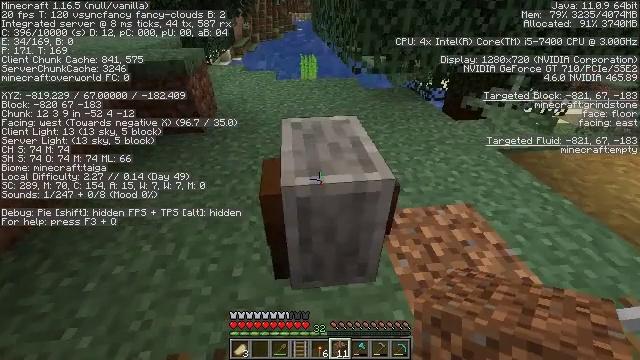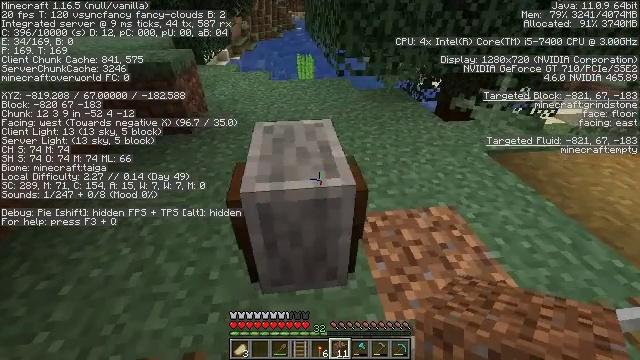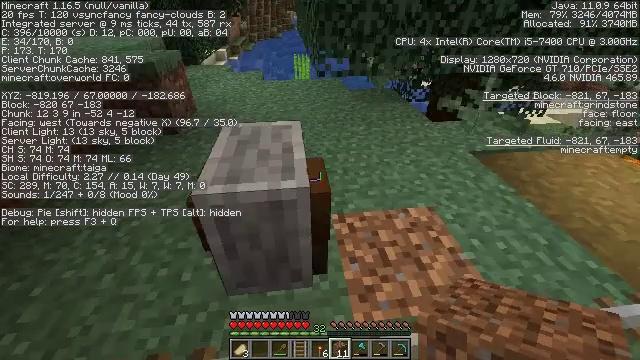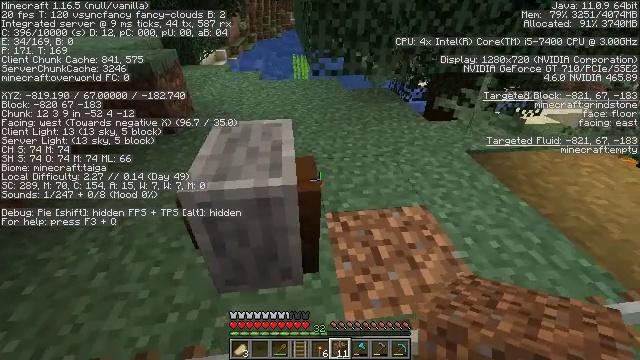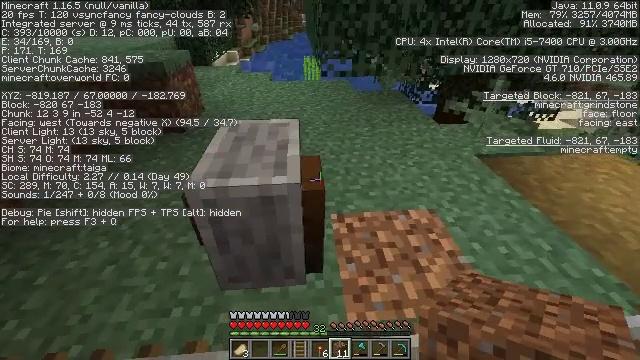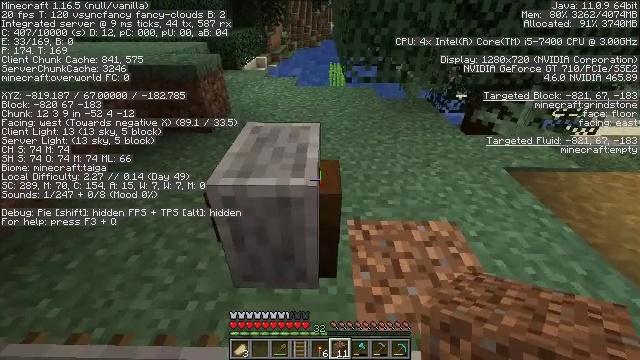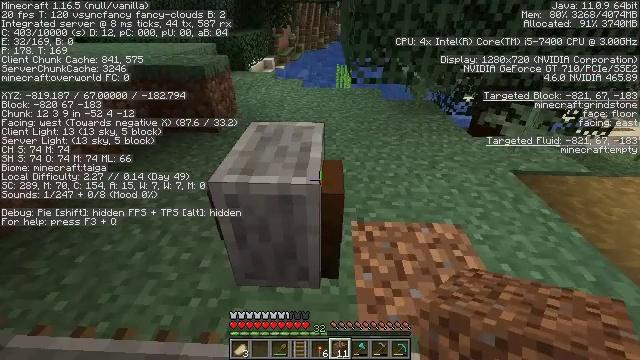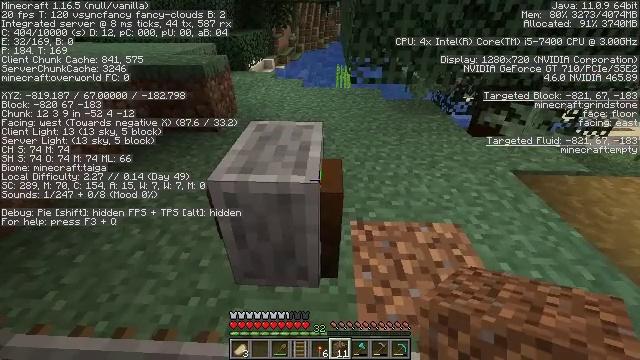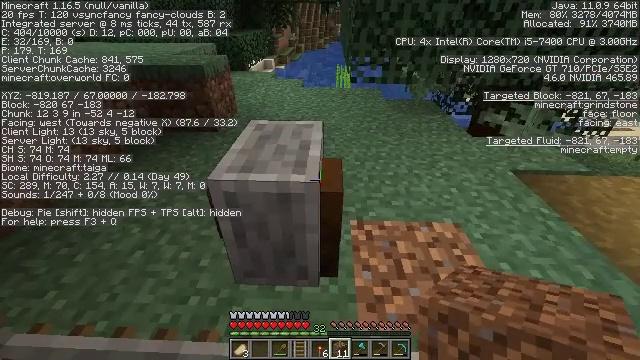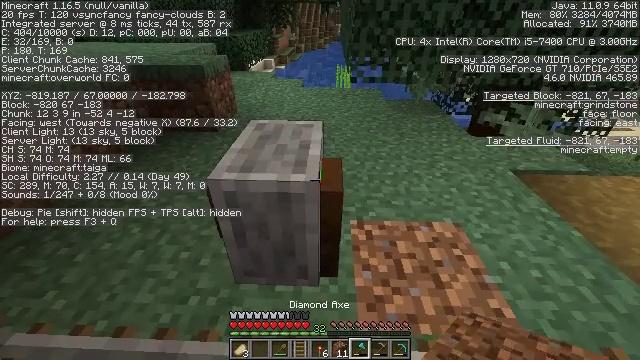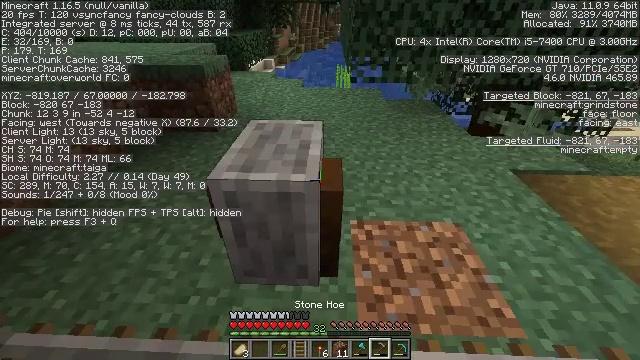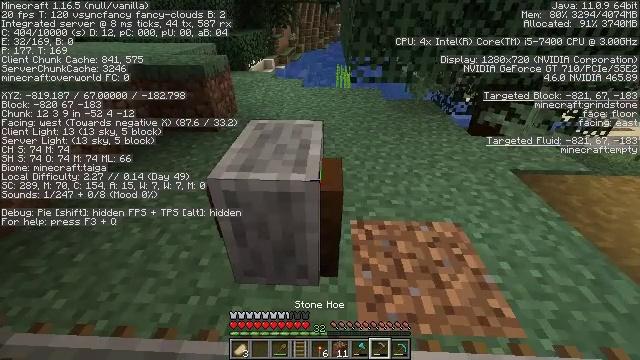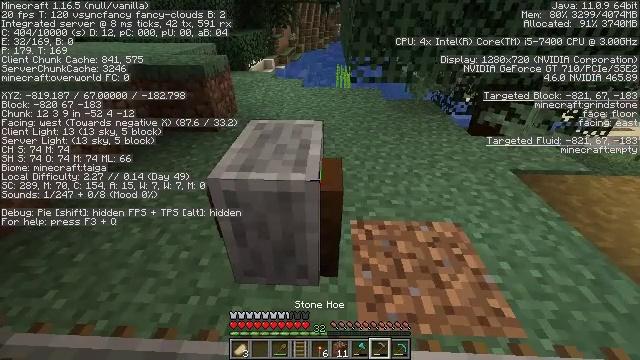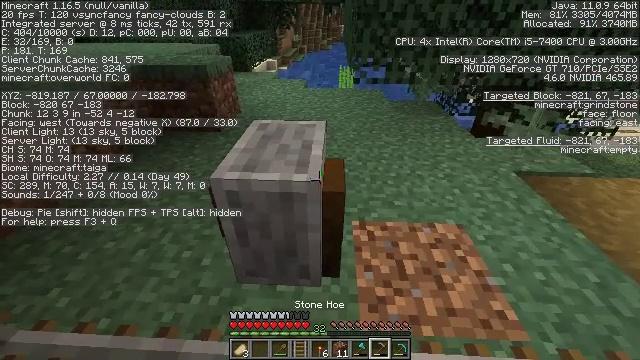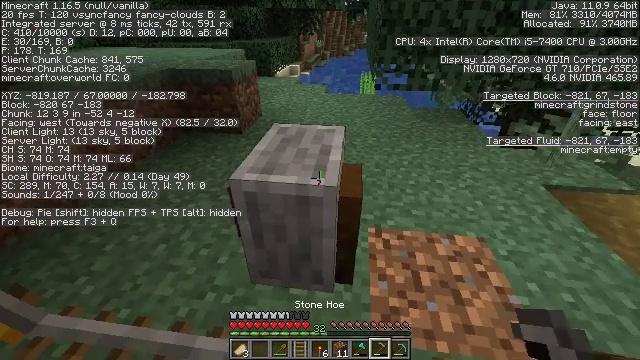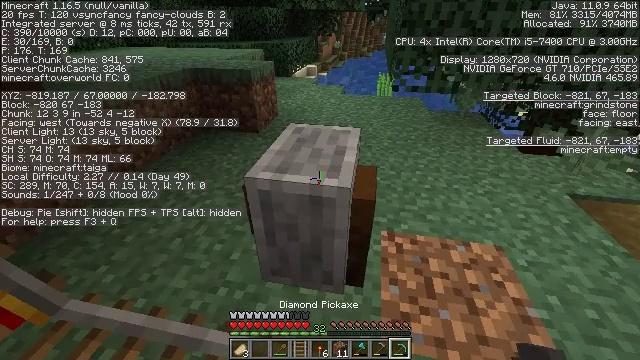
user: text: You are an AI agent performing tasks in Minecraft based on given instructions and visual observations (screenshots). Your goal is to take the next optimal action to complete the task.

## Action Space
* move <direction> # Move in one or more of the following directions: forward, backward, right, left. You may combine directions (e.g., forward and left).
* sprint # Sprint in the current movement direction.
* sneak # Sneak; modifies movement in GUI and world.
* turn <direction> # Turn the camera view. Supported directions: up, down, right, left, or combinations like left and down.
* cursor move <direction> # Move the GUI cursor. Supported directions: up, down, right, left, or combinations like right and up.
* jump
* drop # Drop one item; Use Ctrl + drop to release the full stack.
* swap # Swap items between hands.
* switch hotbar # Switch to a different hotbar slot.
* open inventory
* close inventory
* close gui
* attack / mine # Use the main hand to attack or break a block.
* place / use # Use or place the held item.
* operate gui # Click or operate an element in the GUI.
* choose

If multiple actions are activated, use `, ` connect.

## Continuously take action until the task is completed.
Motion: motion action
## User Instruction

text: Break the grindstone to collect it.
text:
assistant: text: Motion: move right
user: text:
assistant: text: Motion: no_op
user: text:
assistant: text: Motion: no_op
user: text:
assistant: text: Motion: turn left
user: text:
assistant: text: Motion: turn left and up
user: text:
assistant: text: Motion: turn left
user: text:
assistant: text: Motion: no_op
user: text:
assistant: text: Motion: no_op
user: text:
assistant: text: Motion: no_op
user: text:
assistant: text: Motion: no_op
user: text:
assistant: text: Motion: no_op
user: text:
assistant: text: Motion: no_op
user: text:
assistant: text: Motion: no_op
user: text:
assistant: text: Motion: turn left and up
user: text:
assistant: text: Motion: turn left
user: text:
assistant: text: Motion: no_op
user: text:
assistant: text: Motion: no_op
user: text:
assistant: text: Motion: no_op
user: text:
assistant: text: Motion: no_op
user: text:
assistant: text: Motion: no_op
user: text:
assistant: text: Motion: no_op
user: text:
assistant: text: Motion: no_op
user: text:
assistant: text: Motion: no_op
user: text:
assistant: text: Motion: no_op
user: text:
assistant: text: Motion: no_op
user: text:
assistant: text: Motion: no_op
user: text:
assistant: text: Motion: attack / mine
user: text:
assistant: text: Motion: attack / mine
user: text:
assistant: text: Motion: attack / mine
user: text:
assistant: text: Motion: attack / mine